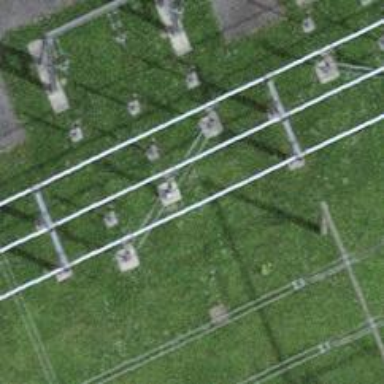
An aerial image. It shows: Power line with 3 cables. It uses busbar.